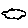
Label: cloud